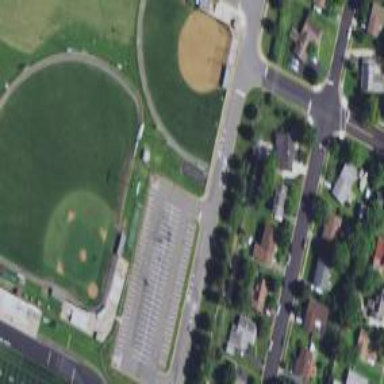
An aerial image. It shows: Baseball pitch for leisure and sports activities.